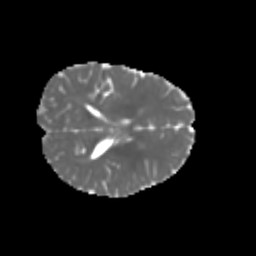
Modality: MD
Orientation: axial
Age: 6
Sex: male
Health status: healthy